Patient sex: F
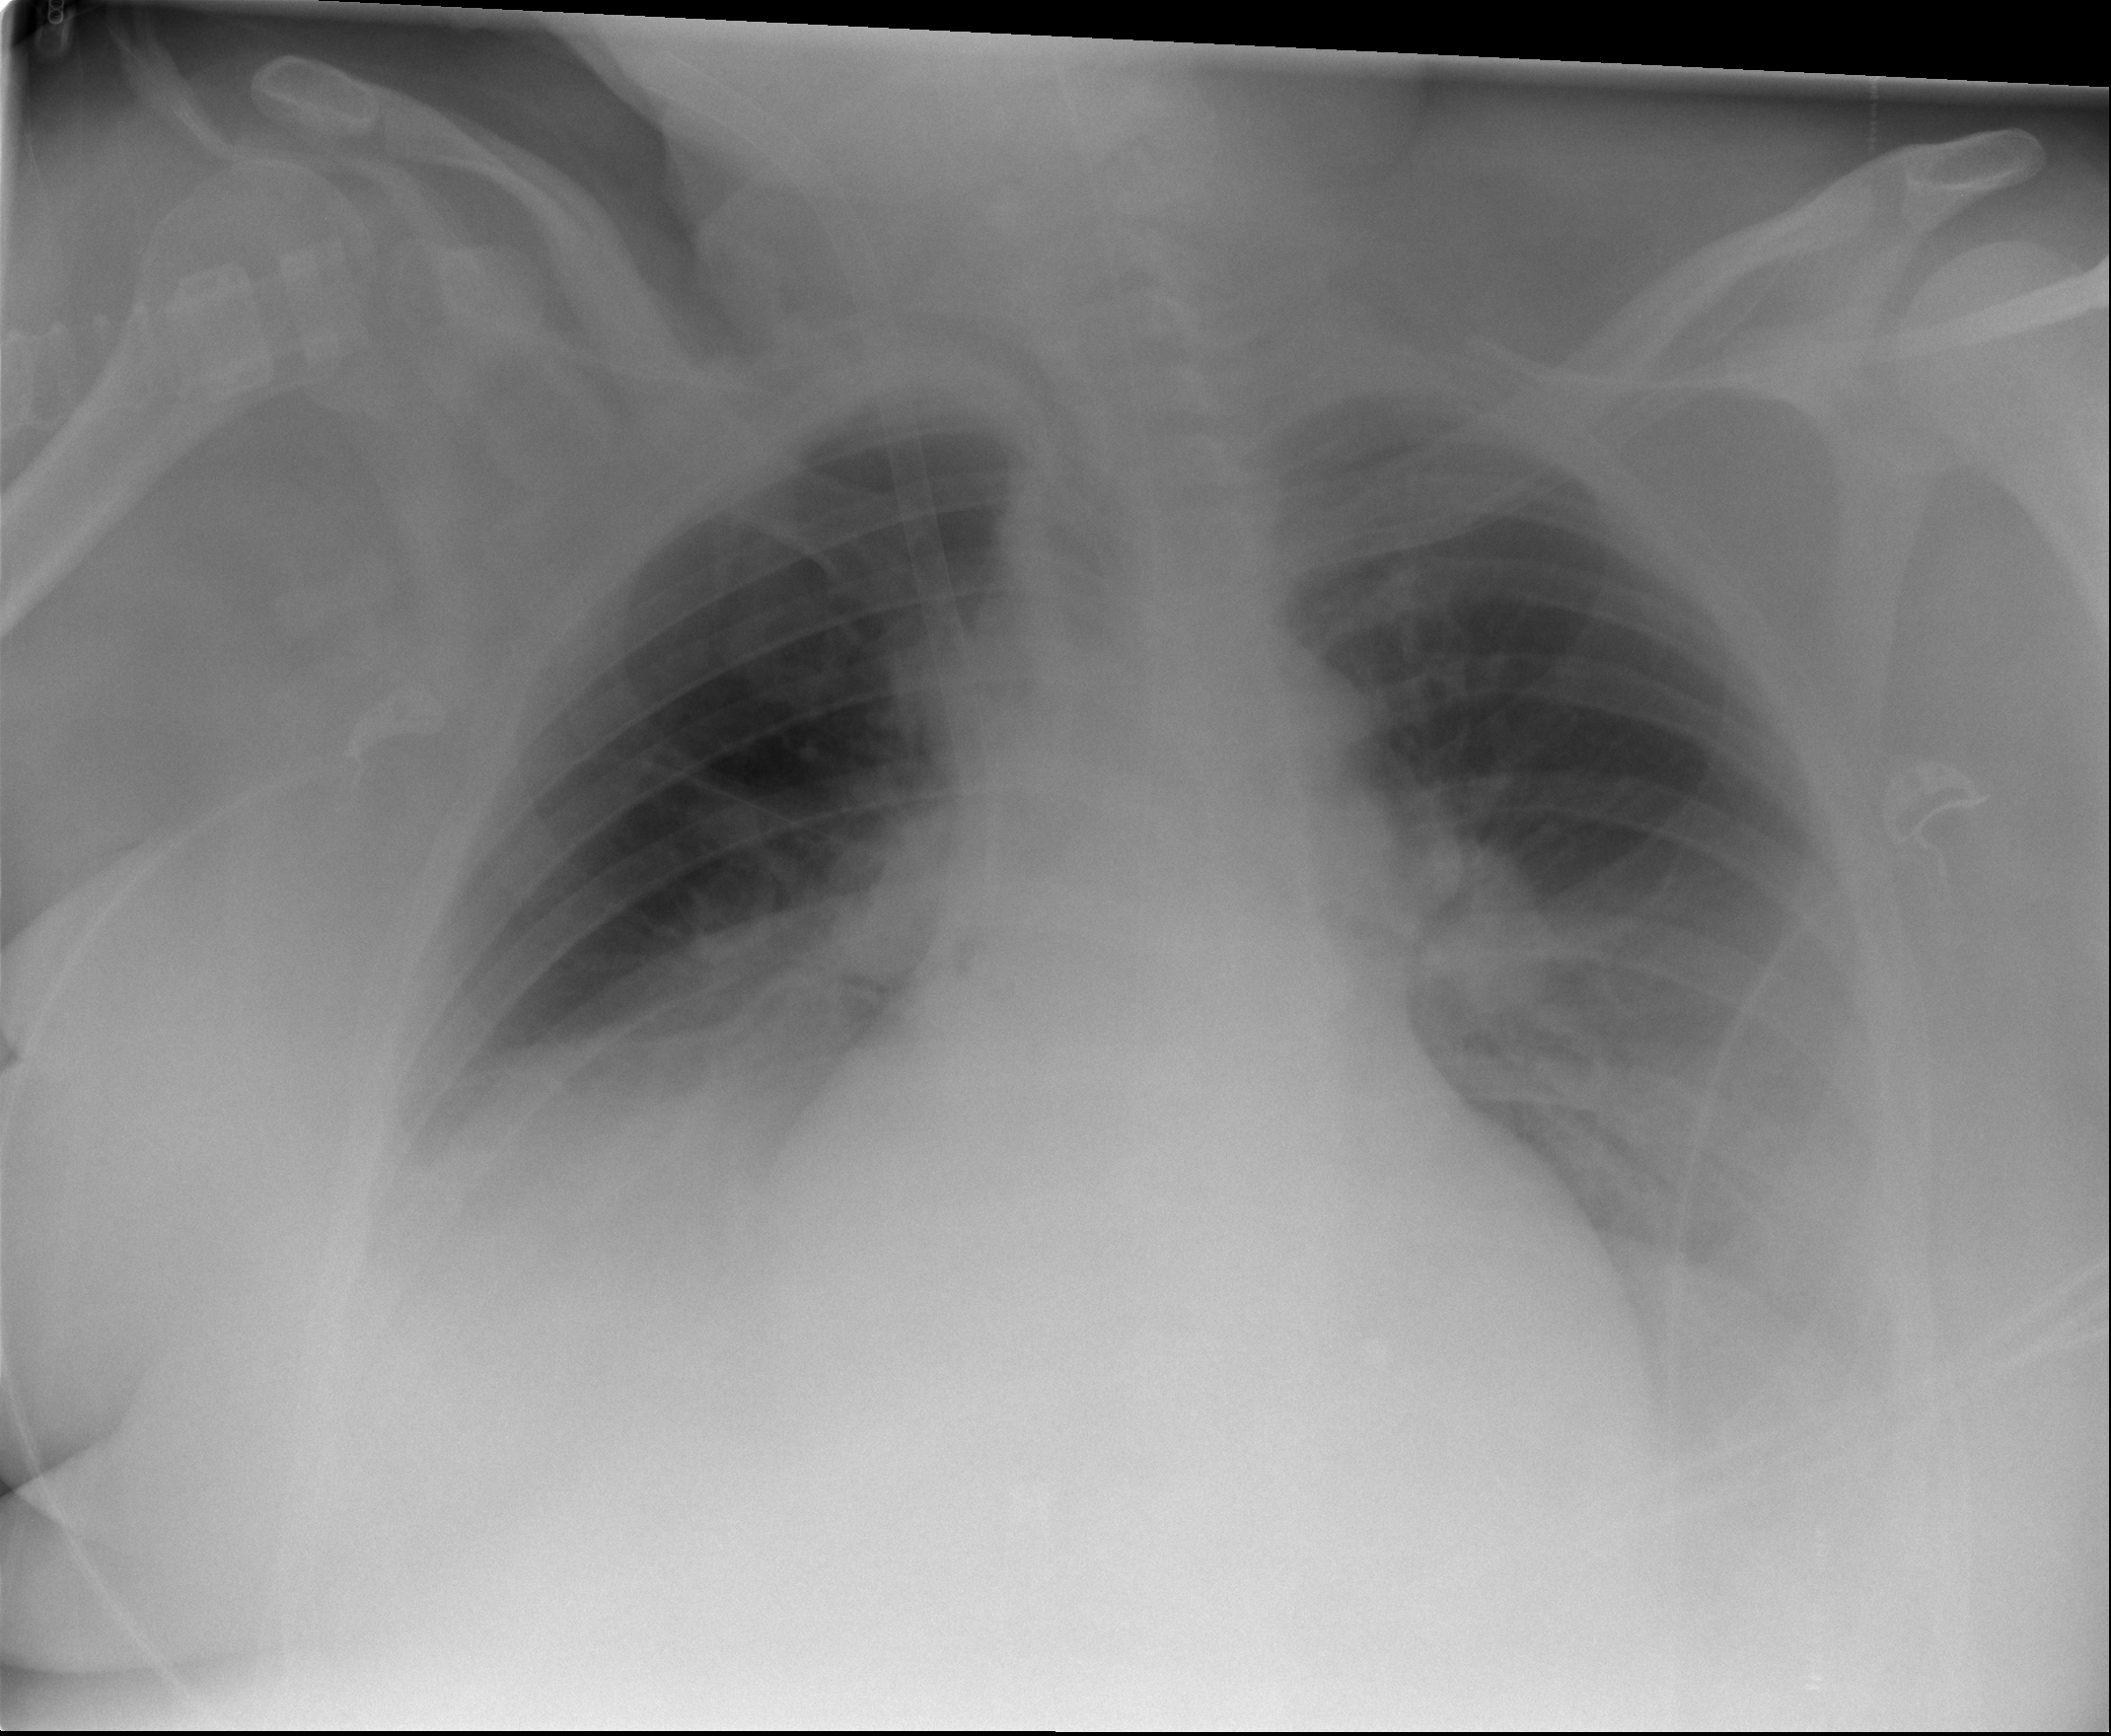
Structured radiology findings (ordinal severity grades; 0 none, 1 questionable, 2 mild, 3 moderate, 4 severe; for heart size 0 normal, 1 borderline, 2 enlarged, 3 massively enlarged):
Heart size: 1
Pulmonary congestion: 2
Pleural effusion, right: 2
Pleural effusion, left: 2
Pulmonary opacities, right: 1
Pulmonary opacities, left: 2
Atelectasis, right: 2
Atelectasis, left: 1